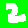
Digit: 2